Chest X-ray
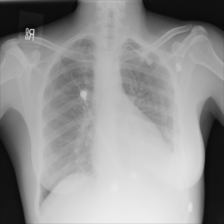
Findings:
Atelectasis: negative
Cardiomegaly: negative
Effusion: negative
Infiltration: negative
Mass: negative
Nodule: negative
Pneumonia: negative
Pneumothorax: negative
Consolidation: negative
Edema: negative
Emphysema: negative
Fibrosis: negative
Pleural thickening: negative
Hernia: negative